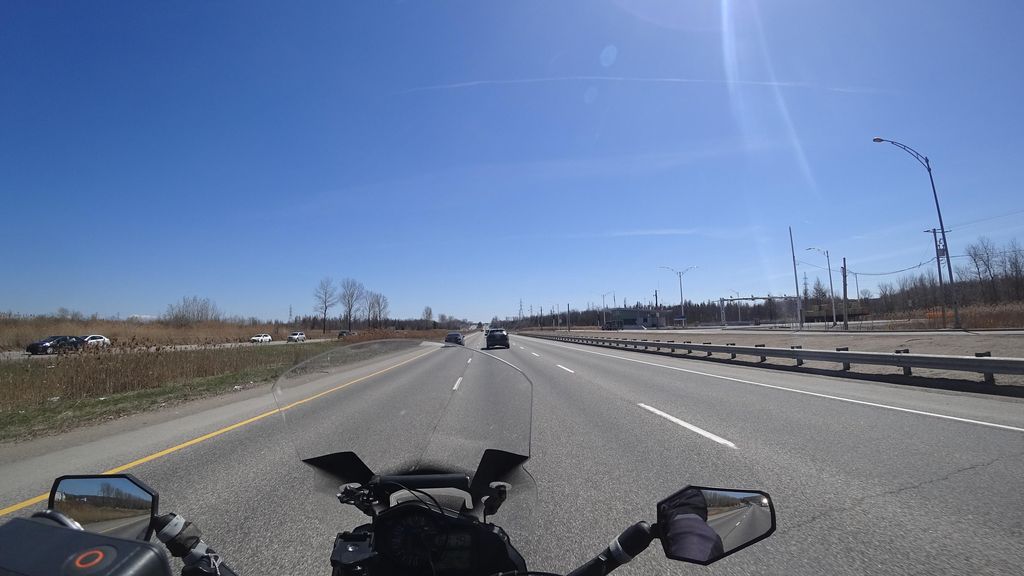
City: quebec_city